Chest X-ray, PA view. Patient: 54 years old, sex M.
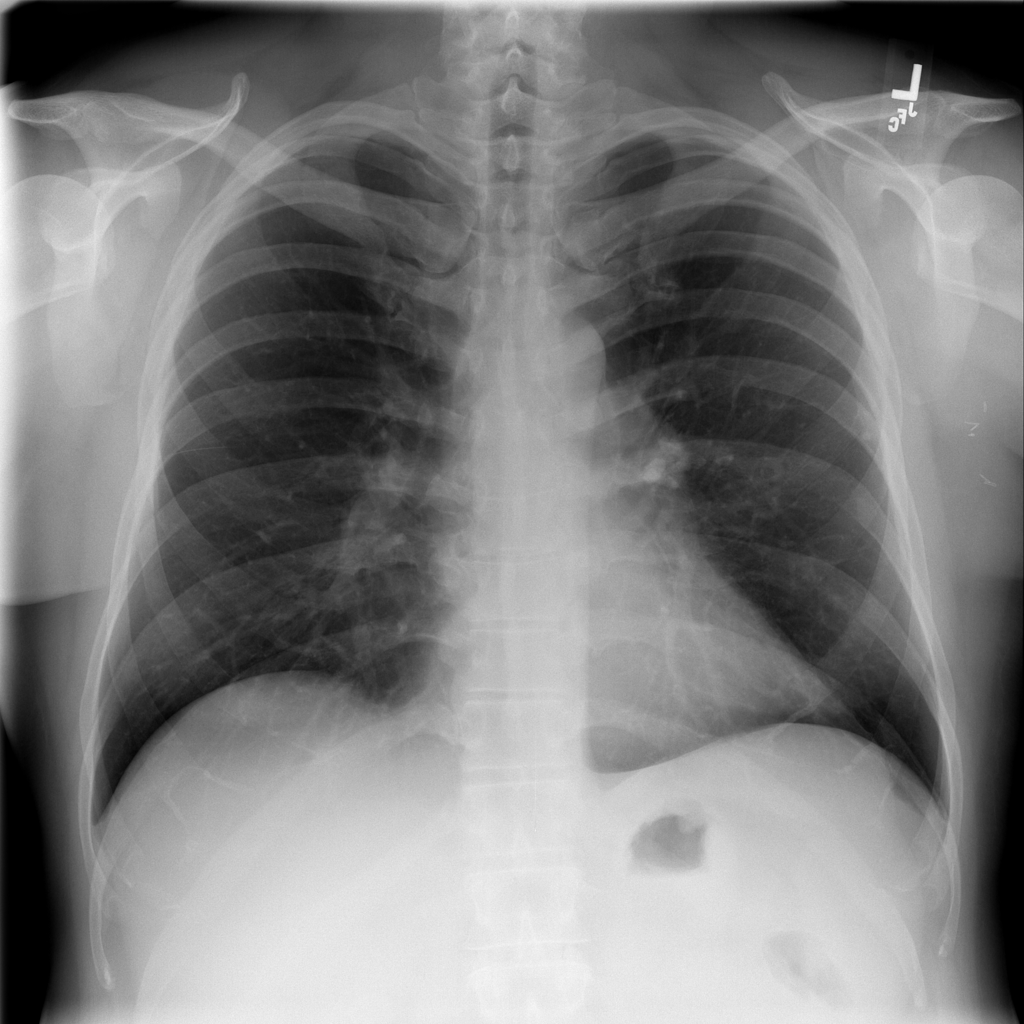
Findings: Nodule